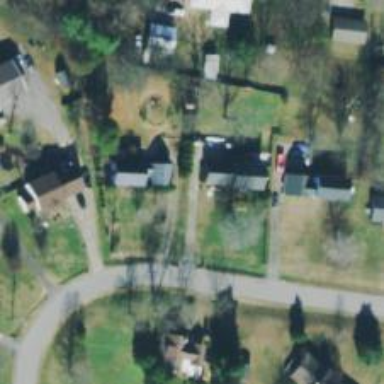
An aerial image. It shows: Driveway leading to service road.